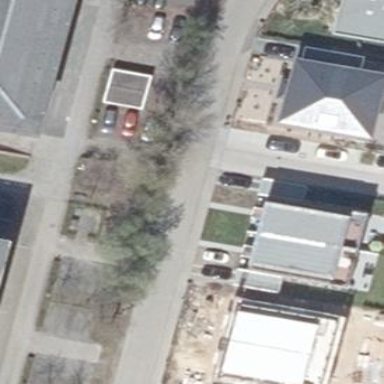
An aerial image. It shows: Parking area.